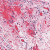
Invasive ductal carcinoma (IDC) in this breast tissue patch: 1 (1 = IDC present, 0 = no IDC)